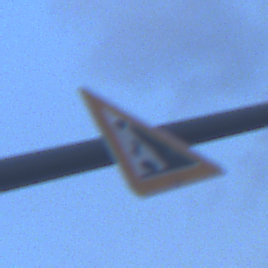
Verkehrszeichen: SteinschlagRechts
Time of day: Dawn
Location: Outdoor (Urban)
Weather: PartlyCloudy
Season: NotSpecified
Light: Natural